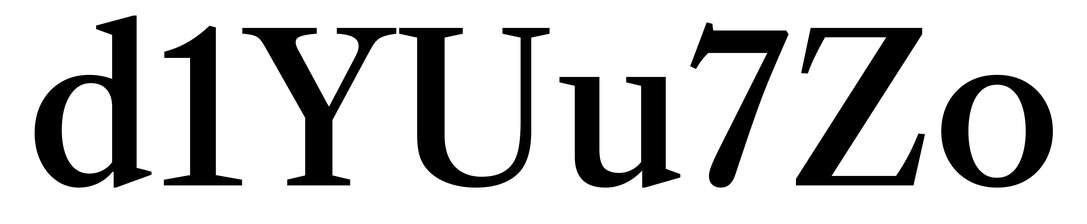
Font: LibreCaslonText_Medium